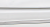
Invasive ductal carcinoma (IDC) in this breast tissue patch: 0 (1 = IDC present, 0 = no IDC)